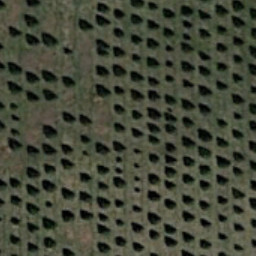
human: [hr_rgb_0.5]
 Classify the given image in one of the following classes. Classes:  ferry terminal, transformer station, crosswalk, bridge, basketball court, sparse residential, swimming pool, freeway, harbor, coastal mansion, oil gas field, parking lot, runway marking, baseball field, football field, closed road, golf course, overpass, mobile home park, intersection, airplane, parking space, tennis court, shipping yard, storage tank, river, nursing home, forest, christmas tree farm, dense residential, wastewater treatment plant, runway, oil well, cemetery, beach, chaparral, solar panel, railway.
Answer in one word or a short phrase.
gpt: christmas tree farm